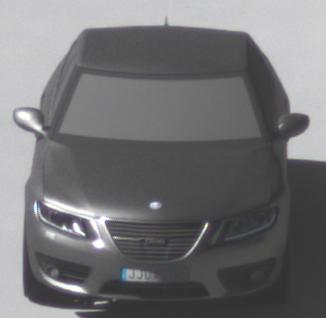
Make: Saab
Model: 5-Sep
Detailed model: 9-5 1.6T
Model produced from: 2010/06
Model produced until: 2011/12
Doors: 4
Color: gray
Road condition: dry road
Daytime: midday
Contrast: high contrast